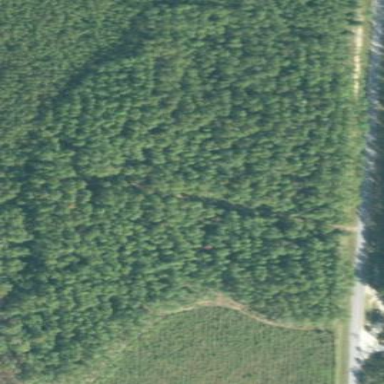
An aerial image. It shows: Forest with needle-leaved trees.